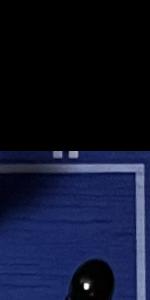
Label: Empty